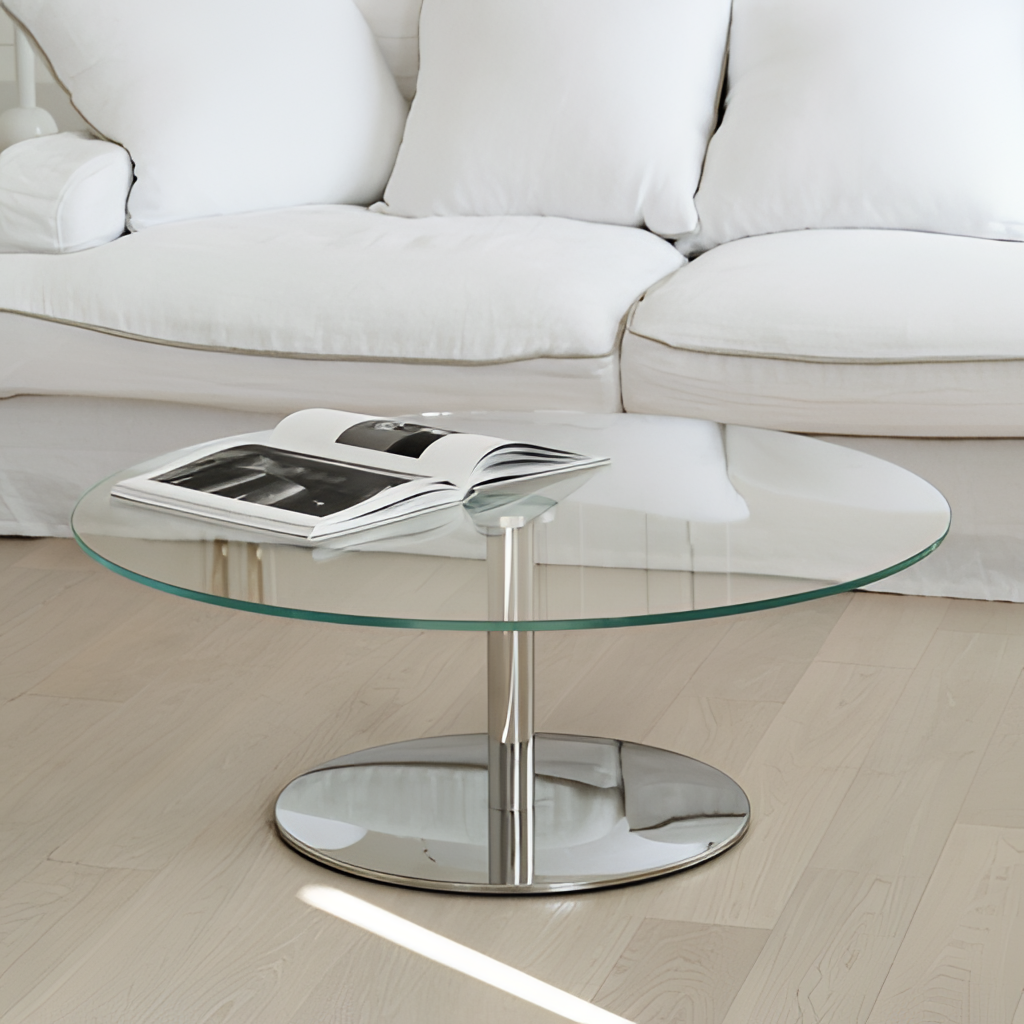
glass coffee table, living room, beige wood flooring, with plank pattern, paint wallpaper, with solid pattern, minimalist